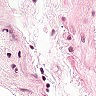
Metastatic tissue present: no